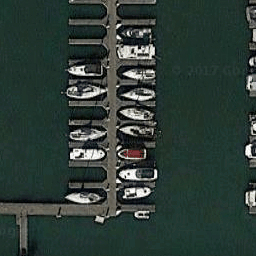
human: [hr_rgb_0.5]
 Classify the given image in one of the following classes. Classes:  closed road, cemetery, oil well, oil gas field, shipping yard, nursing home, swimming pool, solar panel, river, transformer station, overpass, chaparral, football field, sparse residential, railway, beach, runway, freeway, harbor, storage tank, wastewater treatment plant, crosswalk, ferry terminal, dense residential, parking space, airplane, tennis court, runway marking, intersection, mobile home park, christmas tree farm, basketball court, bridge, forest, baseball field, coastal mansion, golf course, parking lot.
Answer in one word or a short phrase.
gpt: harbor